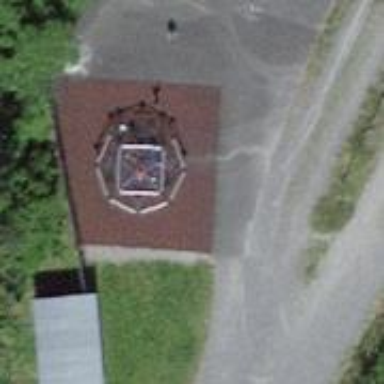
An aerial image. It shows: Playground structure designed with spiderweb theme.